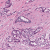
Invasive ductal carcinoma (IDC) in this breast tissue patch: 1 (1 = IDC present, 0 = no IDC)